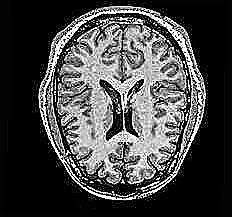
Label: notumor